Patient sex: M
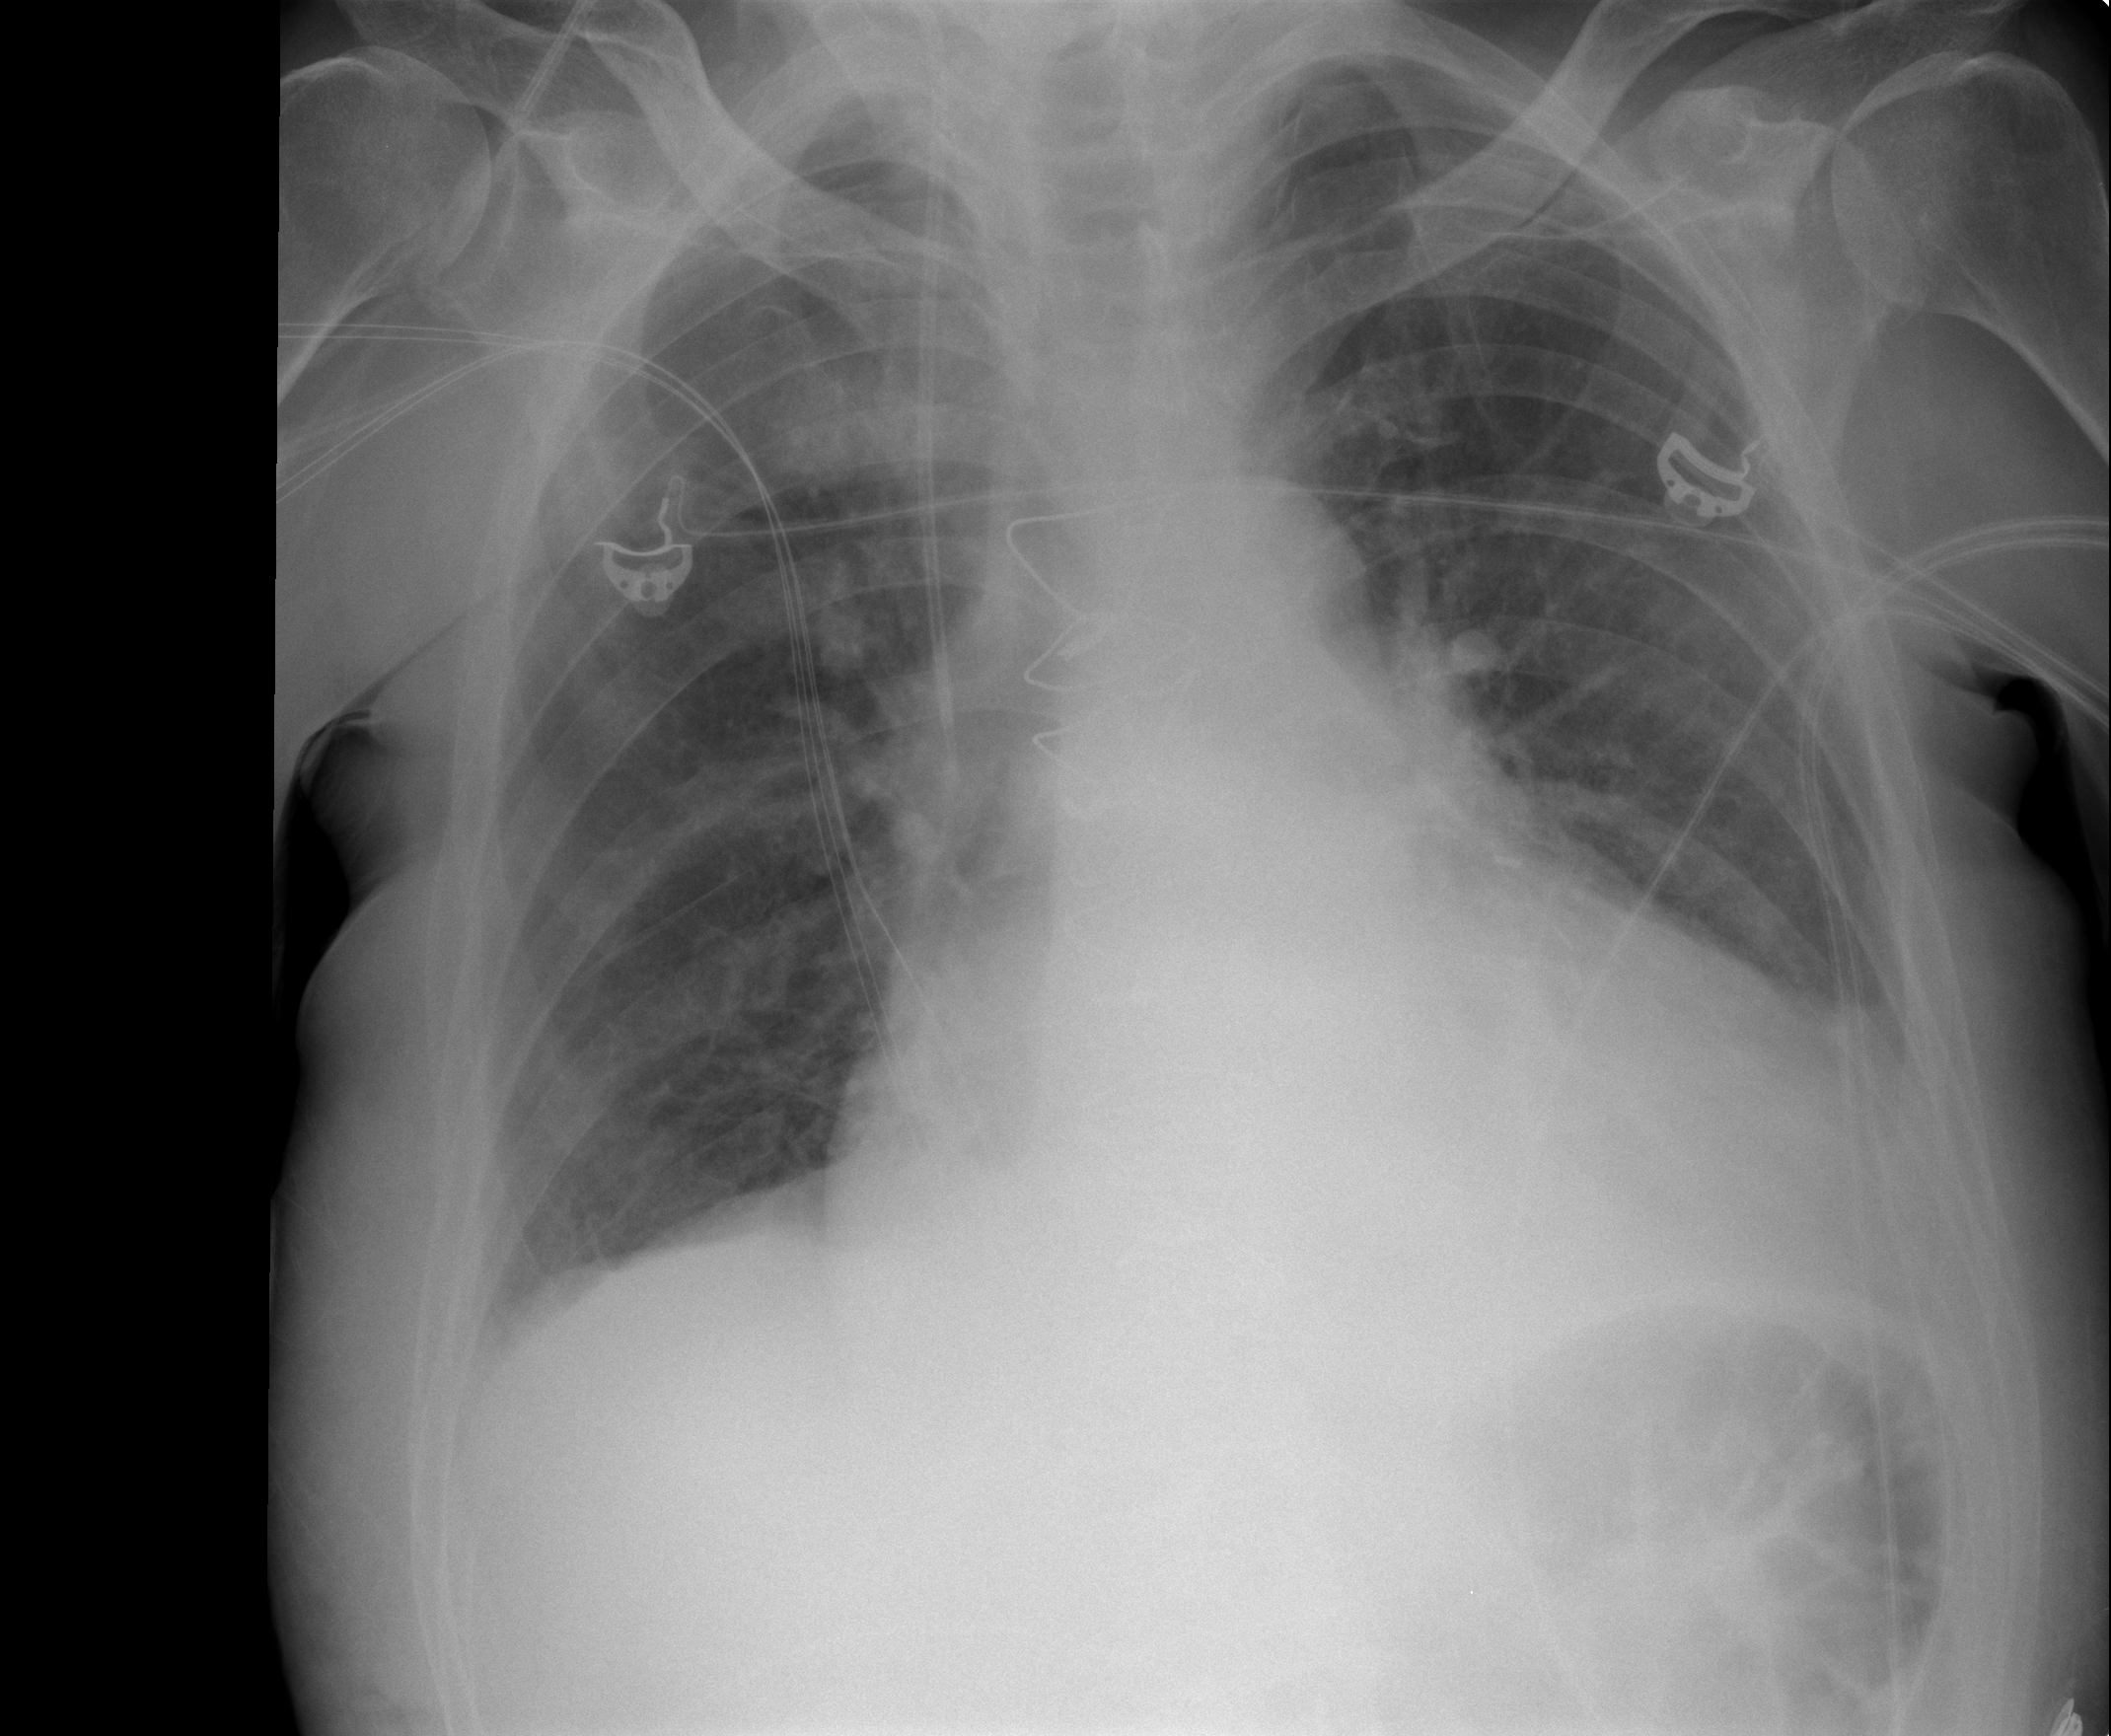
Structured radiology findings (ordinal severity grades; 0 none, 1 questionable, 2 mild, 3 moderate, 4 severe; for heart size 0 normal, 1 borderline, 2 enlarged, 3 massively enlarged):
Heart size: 2
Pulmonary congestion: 0
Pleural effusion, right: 0
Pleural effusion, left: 2
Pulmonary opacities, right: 0
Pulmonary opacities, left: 0
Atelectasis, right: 1
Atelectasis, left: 2